Field crop: tomato
Growth stage: 1
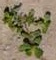
Species: portulaca